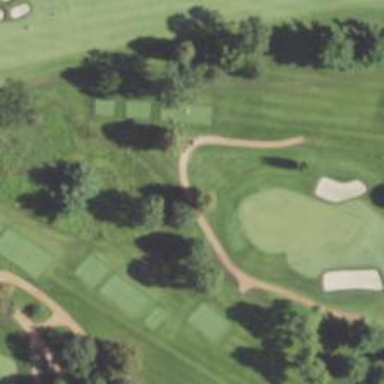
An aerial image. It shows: Path used for both walking and golf.